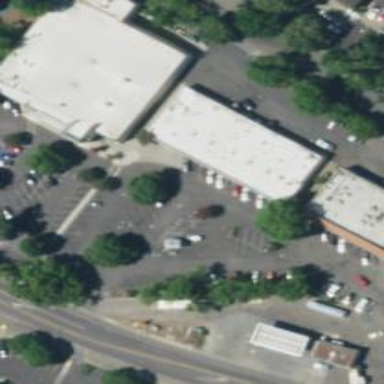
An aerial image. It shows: Retail building.